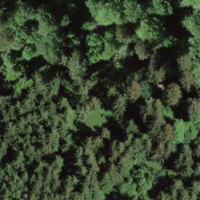
EUNIS habitat code: 43
Species observed at this site:
Mercurialis perennis